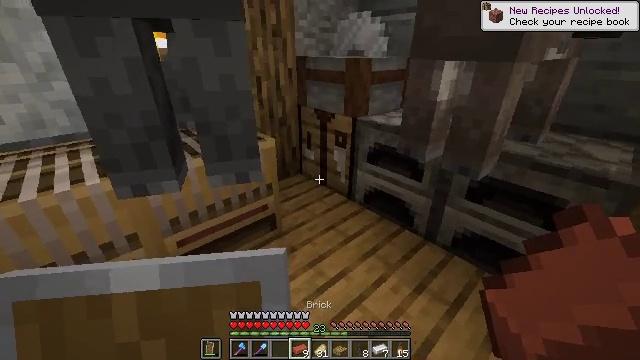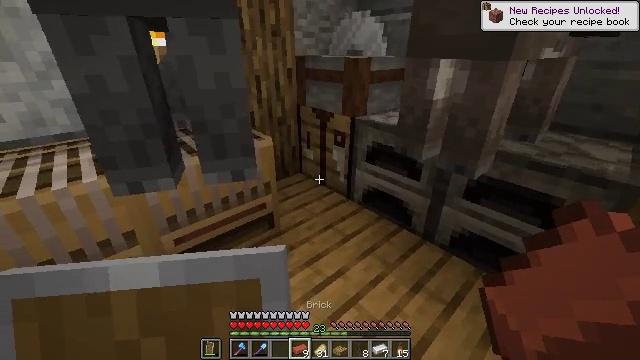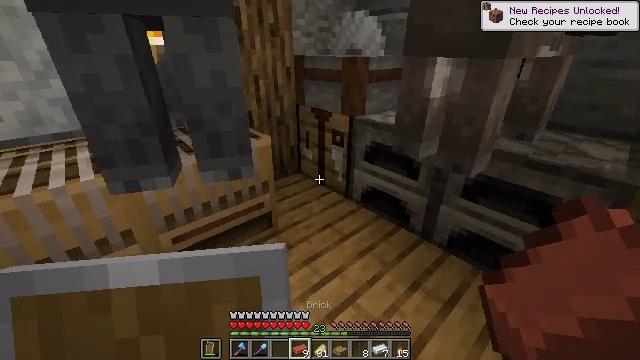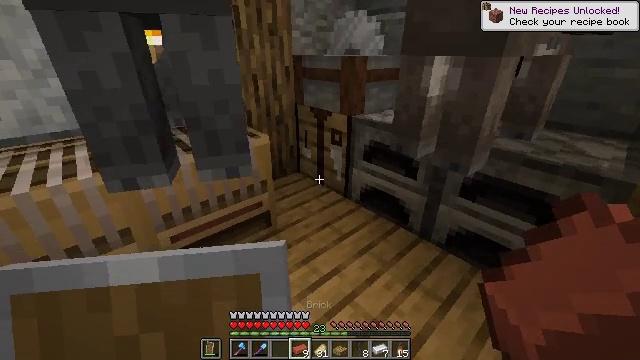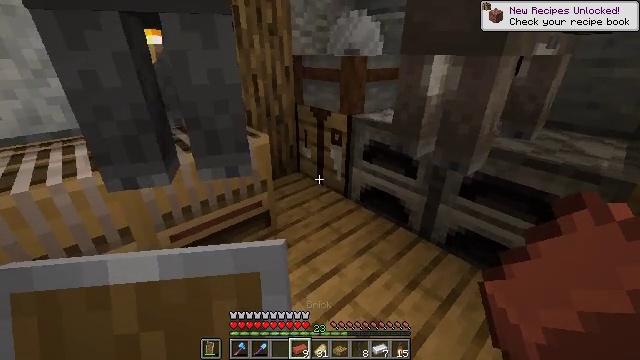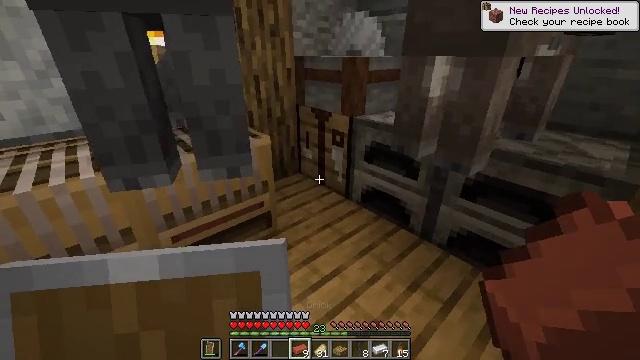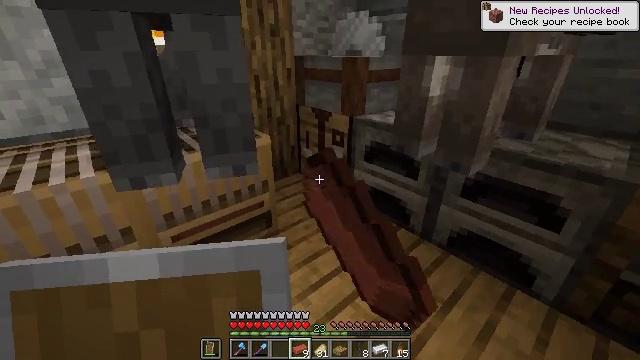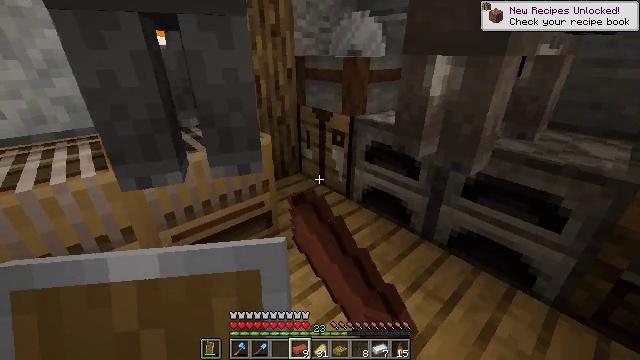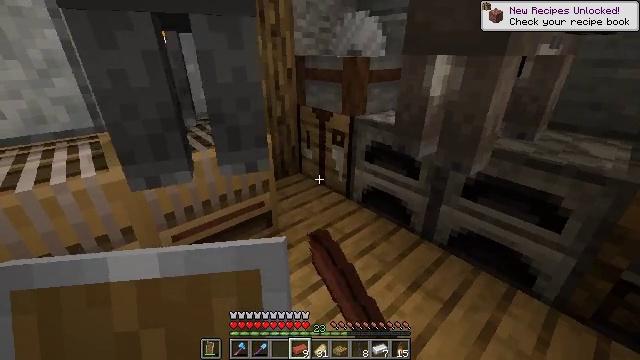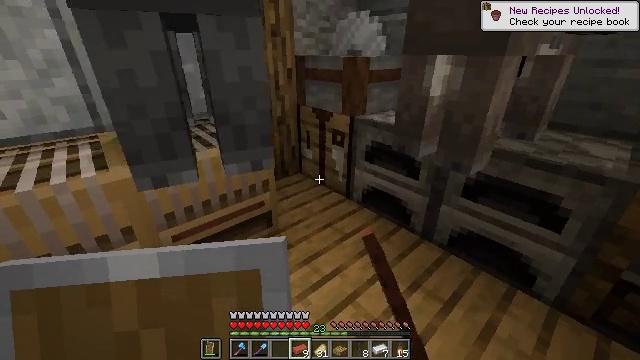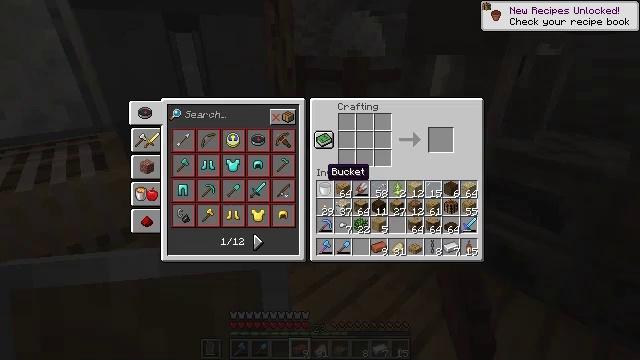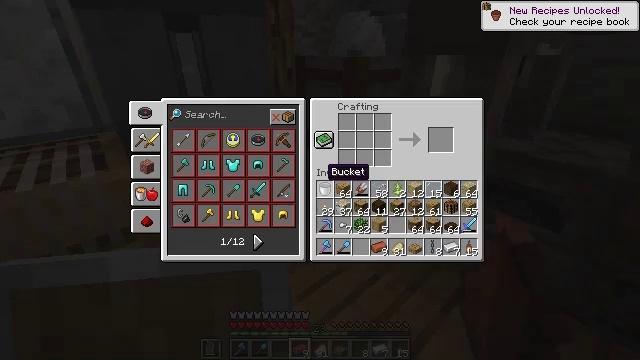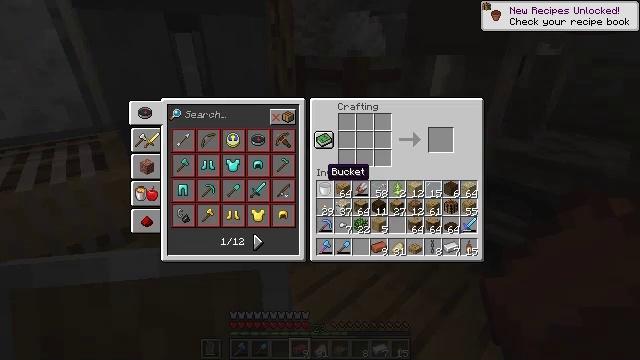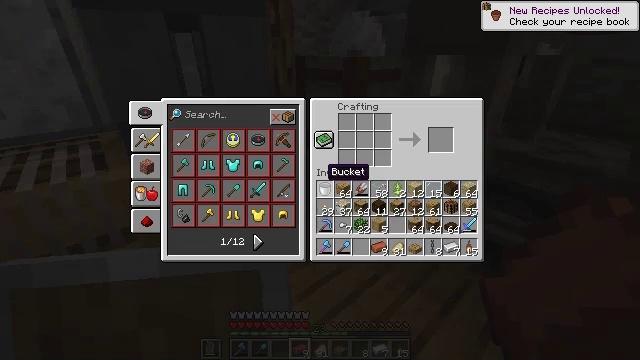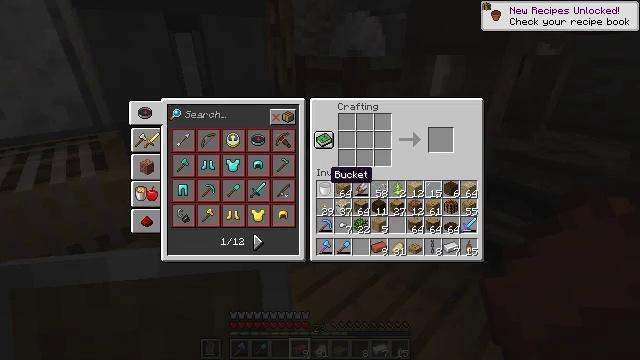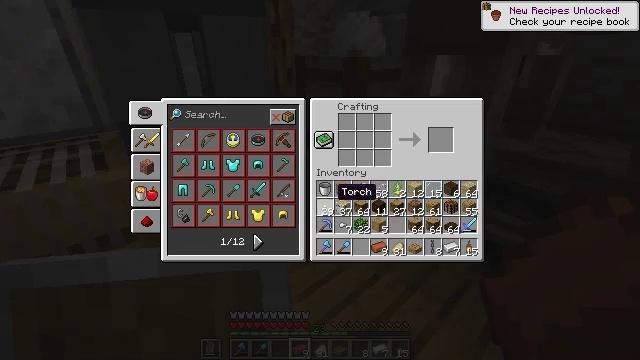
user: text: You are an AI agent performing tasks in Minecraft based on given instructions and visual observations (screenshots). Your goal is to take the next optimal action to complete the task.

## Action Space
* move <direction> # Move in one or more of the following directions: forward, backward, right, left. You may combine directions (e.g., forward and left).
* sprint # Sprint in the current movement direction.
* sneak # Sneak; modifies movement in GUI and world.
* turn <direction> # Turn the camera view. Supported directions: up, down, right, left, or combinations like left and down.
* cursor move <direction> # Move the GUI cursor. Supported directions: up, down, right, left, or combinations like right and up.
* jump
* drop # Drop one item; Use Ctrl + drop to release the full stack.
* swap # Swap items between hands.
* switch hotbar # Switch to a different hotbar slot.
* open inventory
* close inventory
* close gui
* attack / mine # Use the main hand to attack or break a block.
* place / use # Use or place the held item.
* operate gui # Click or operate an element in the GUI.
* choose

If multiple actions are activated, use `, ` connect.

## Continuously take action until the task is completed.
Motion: motion action
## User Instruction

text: Use the crafting table to craft a flower pot.
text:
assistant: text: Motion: no_op
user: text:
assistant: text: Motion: no_op
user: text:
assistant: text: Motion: no_op
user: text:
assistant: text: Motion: no_op
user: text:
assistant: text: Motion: use / place
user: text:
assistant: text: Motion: use / place
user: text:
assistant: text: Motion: use / place
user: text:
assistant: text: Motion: no_op
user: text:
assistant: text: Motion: no_op
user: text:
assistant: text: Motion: open gui
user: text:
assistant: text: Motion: no_op
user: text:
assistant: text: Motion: no_op
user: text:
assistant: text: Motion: no_op
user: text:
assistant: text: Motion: no_op
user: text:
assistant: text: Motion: cursor move right and down
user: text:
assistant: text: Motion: cursor move down
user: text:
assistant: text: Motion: no_op
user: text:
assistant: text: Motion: no_op
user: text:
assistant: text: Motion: cursor move right
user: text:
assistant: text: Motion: cursor move right
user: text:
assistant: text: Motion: no_op
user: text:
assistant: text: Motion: no_op
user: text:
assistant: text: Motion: no_op
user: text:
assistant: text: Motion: no_op
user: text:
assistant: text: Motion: no_op
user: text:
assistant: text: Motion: no_op
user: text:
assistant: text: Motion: operate gui
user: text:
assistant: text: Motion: cursor move up, operate gui
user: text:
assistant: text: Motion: cursor move up
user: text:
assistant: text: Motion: cursor move up